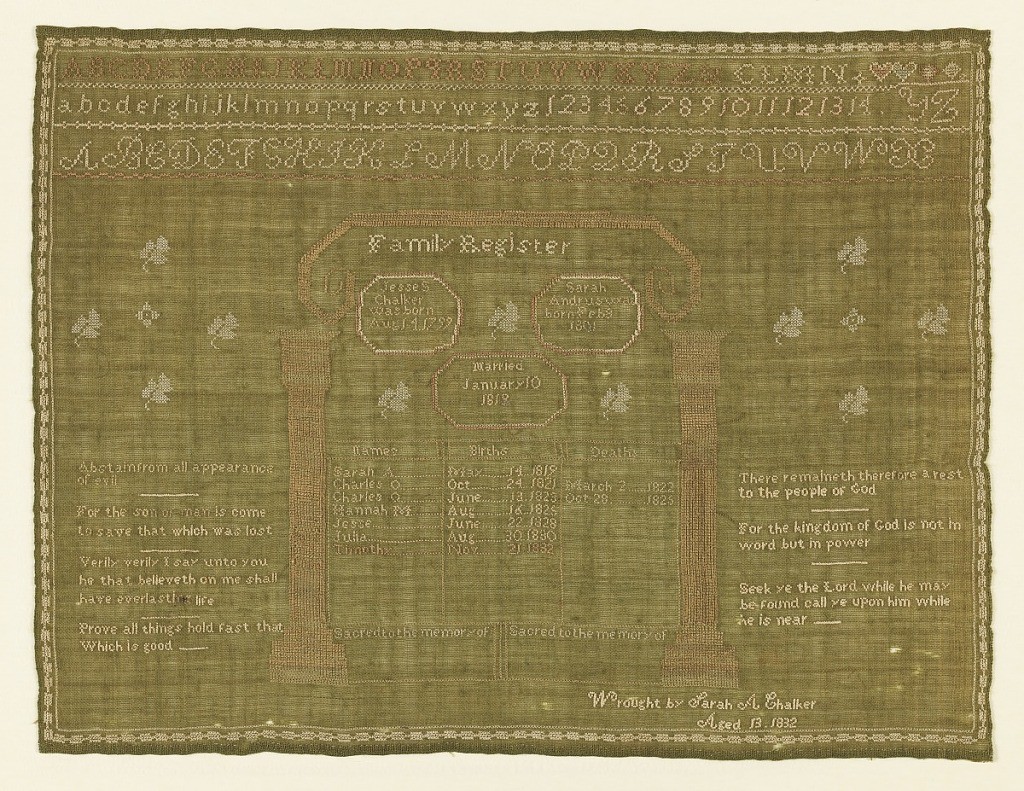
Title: Family register sampler
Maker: Sarah A. Chalker, American, 1819 - 1879
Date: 1832
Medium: silk embroidery on wool foundation Technique: embroidered in cross stitch on plain weave foundation
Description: Dark ground with light embroidery. At the top, three alphabets and one set of numerals. In the center, an arched framework with an incomplete record of the names, births and deaths of the children of Jesse Chalker and Sarah Andruswae (?), married January 10, 1818. Verses fill the space on either side:

Abstain from all appearance of evil

For the son of man is to come to save that which was lost

Verily verily I say unto you he that believeth in me shall have everlasting life

Prove all things hold fast that which is good

There remaineth therefore a rest to the people of God

For the kingdom of God is not in word but in power

Seek ye the Lord while he may be found call ye upon him while he is near

With an inscription in the lower right corner.